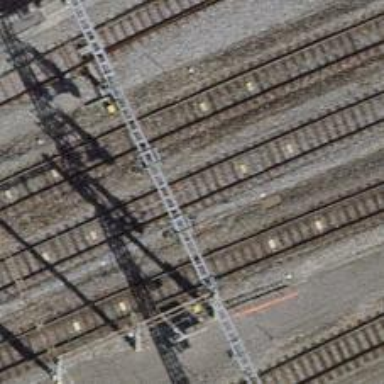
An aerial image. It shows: Railway signal.